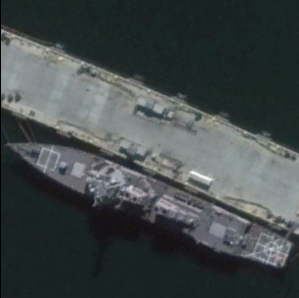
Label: destroyer